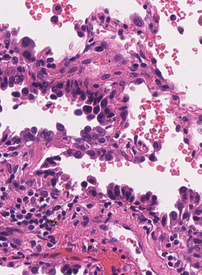
Tumor epithelial tissue: yes
Tumor-associated stroma tissue: yes
Normal tissue: no